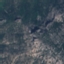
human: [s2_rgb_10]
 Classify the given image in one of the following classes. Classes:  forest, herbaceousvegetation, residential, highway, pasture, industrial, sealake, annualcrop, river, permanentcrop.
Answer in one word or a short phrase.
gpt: HerbaceousVegetation